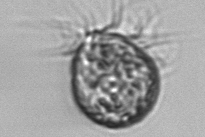
Label: Strombidium_morphotype1